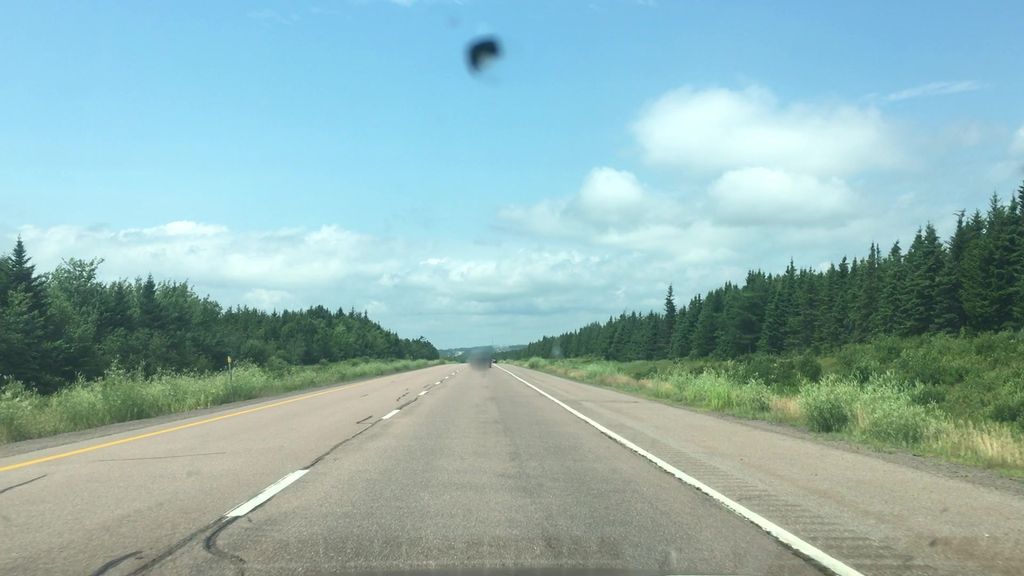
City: charlottetown